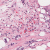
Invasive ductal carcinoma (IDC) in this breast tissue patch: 1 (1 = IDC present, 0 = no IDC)